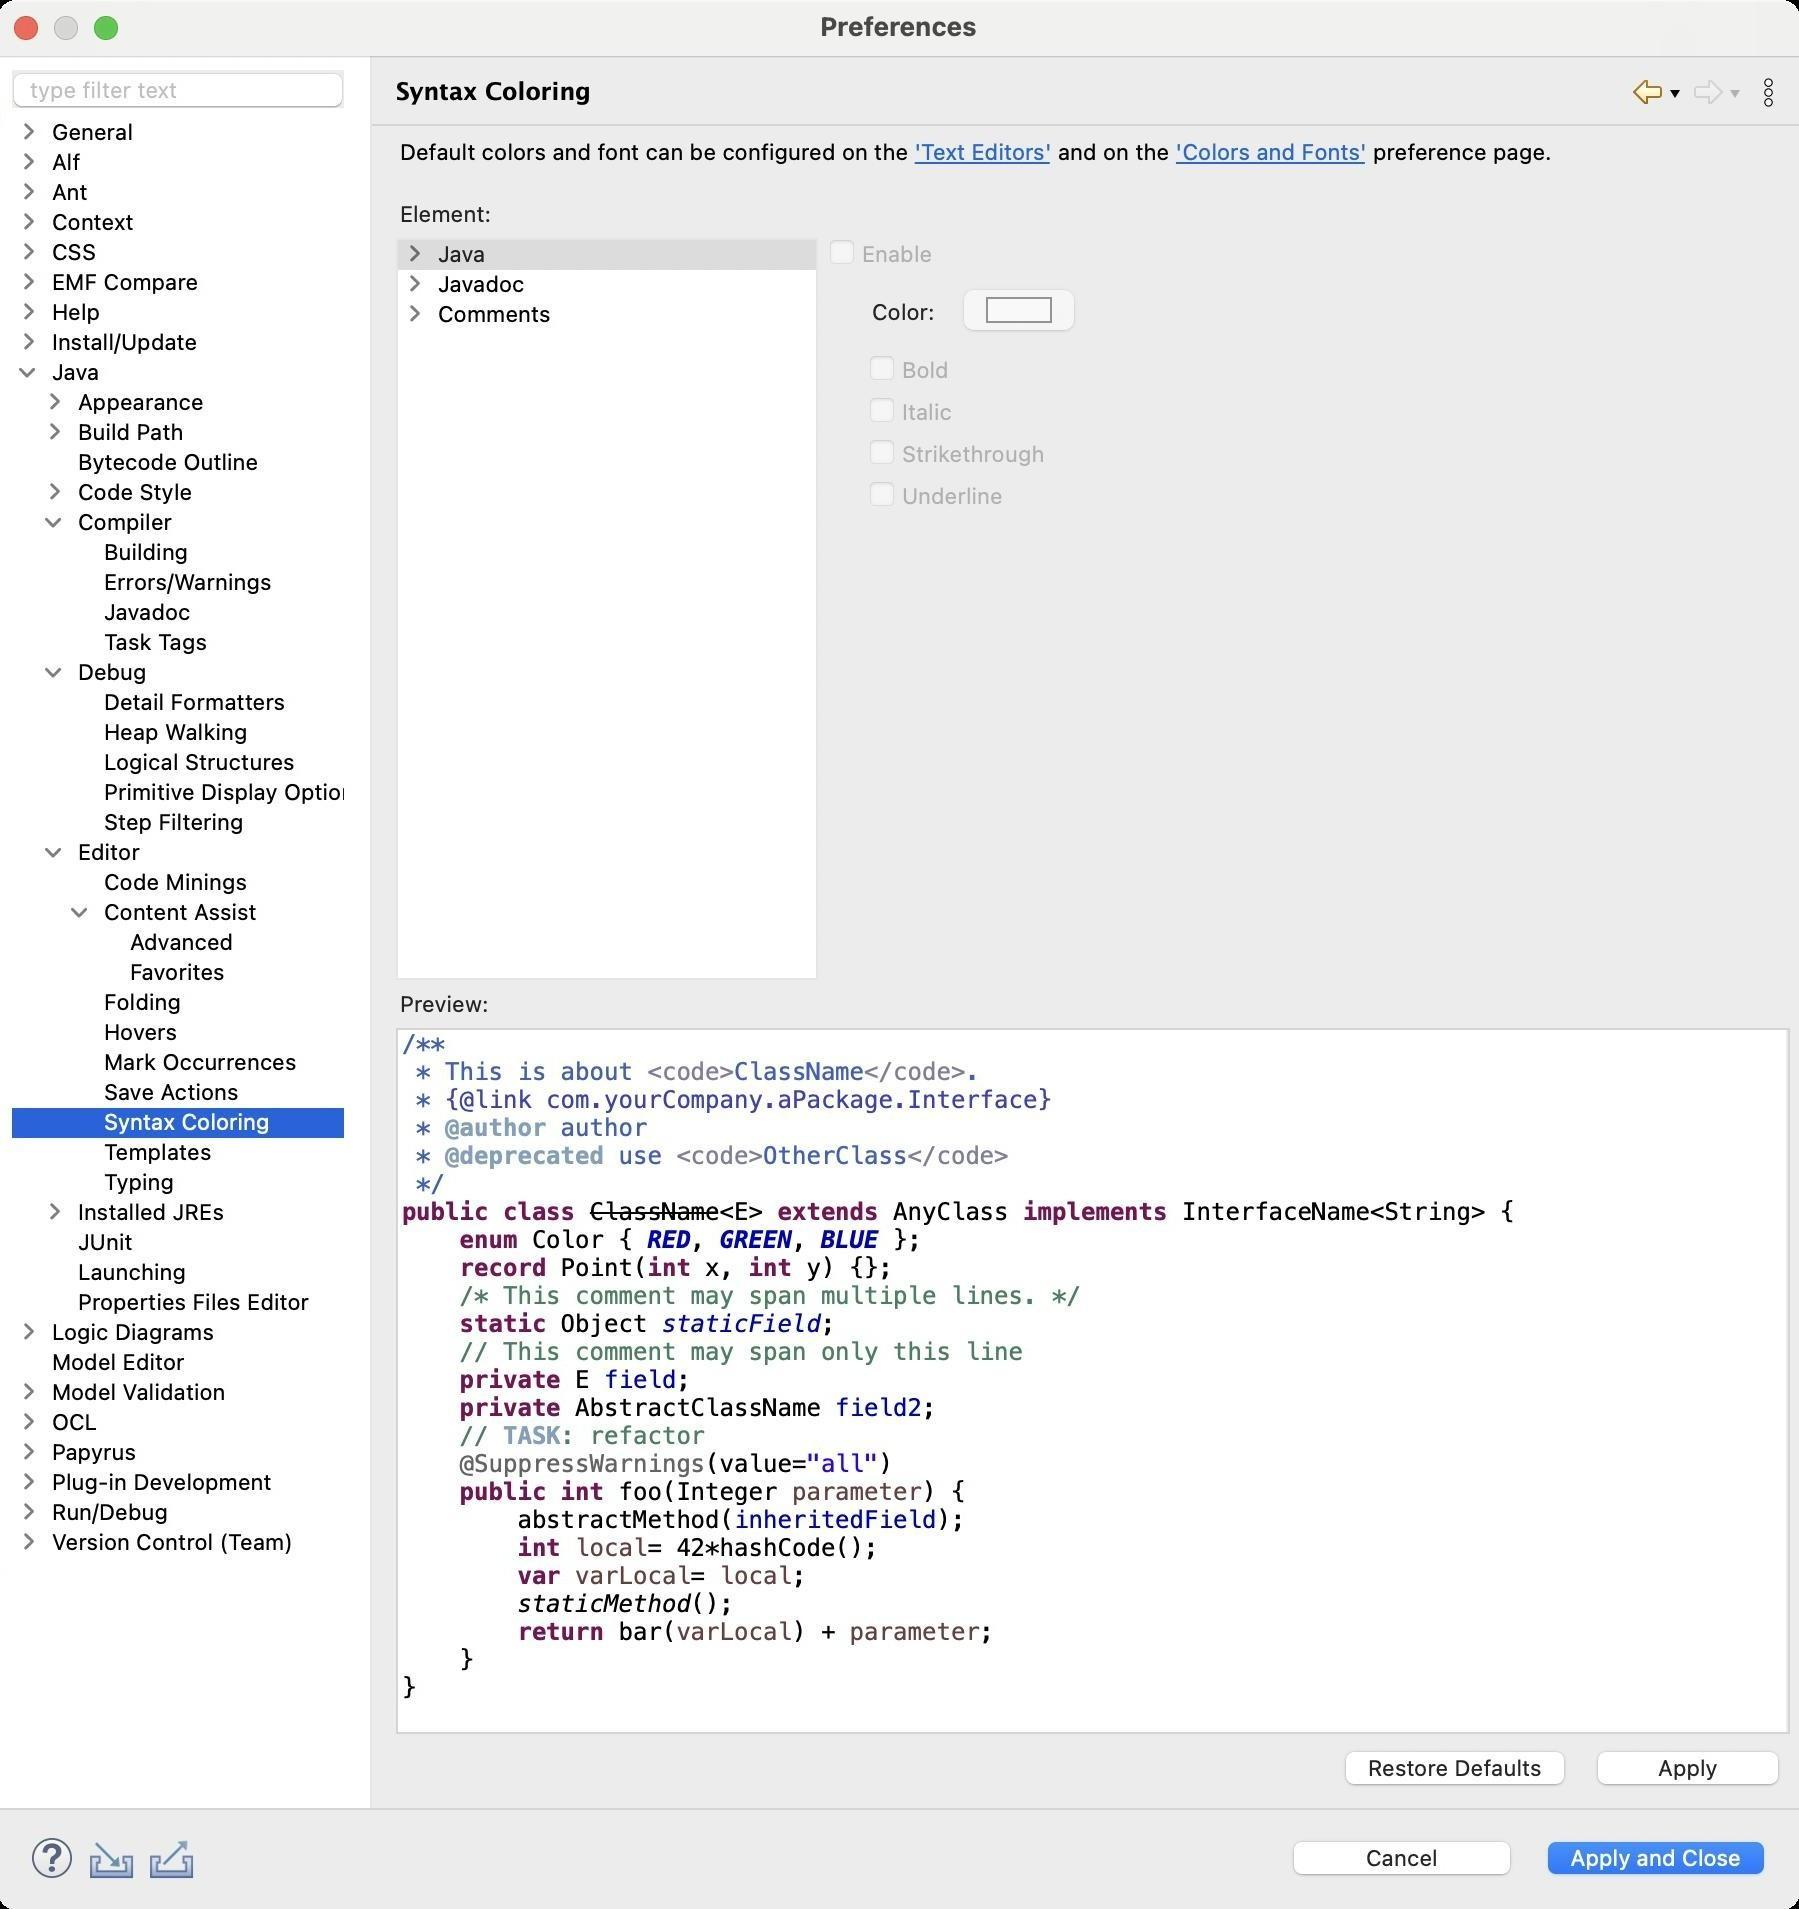
Accessibility tree:
{"name": "Preferences", "role": "AXWindow", "description": null, "role_description": "standard window", "value": null, "position": "480.00;95.00", "size": "901;955", "children": [{"name": "Apply_and_Close", "role": "AXButton", "description": null, "role_description": "button", "value": null, "position": "769.00;917.00", "size": "120;27", "children": []}, {"name": "Cancel", "role": "AXButton", "description": null, "role_description": "button", "value": null, "position": "642.00;917.00", "size": "120;27", "children": []}, {"name": null, "role": "AXToolbar", "description": null, "role_description": "toolbar", "value": null, "position": "12.00;915.00", "size": "90;30", "children": [{"name": "Help", "role": "AXCheckBox", "description": null, "role_description": "checkbox", "value": 0, "position": "12.00;915.00", "size": "30;30", "children": []}, {"name": "Import", "role": "AXButton", "description": null, "role_description": "button", "value": null, "position": "42.00;915.00", "size": "30;30", "children": []}, {"name": "Export", "role": "AXButton", "description": null, "role_description": "button", "value": null, "position": "72.00;915.00", "size": "30;30", "children": []}]}, {"name": null, "role": "AXScrollArea", "description": null, "role_description": "scroll area", "value": null, "position": "199.00;69.00", "size": "697;830", "children": [{"name": "Apply", "role": "AXButton", "description": null, "role_description": "button", "value": null, "position": "794.00;872.00", "size": "102;27", "children": []}, {"name": "Restore_Defaults", "role": "AXButton", "description": null, "role_description": "button", "value": null, "position": "668.00;872.00", "size": "121;27", "children": []}, {"name": null, "role": "AXScrollArea", "description": null, "role_description": "scroll area", "value": null, "position": "199.00;69.00", "size": "697;798", "children": [{"name": null, "role": "AXScrollArea", "description": null, "role_description": "scroll area", "value": null, "position": "199.00;514.00", "size": "697;353", "children": [{"name": "Preview:", "role": "AXTextArea", "description": "", "role_description": "text entry area", "value": "/**\n * This is about <code>ClassName</code>.\n * {@link com.yourCompany.aPackage.Interface}\n * @author author\n * @deprecated use <code>OtherClass</code>\n */\npublic class ClassName<E> extends AnyClass implements InterfaceName<String> {\n\tenum Color { RED, GREEN, BLUE };\n\trecord Point(int x, int y) {};\n\t/* This comment may span multiple lines. */\n\tstatic Object staticField;\n\t// This comment may span only this line\n\tprivate E field;\n\tprivate AbstractClassName field2;\n\t// TASK: refactor\n\t@SuppressWarnings(value=\"all\")\n\tpublic int foo(Integer parameter) {\n\t\tabstractMethod(inheritedField);\n\t\tint local= 42*hashCode();\n\t\tvar varLocal= local;\n\t\tstaticMethod();\n\t\treturn bar(varLocal) + parameter;\n\t}\n}", "position": "200.00;515.00", "size": "694;351", "children": []}, {"name": null, "role": "AXScrollBar", "description": null, "role_description": "scroll bar", "value": 1.0, "position": "200.00;850.00", "size": "695;16", "children": []}]}, {"name": null, "role": "AXStaticText", "description": null, "role_description": "text", "value": "Preview:", "position": "199.00;495.00", "size": "697;14", "children": []}, {"name": "Underline", "role": "AXCheckBox", "description": null, "role_description": "checkbox", "value": 0, "position": "435.00;240.00", "size": "72;16", "children": []}, {"name": "Strikethrough", "role": "AXCheckBox", "description": null, "role_description": "checkbox", "value": 0, "position": "435.00;219.00", "size": "93;16", "children": []}, {"name": "Italic", "role": "AXCheckBox", "description": null, "role_description": "checkbox", "value": 0, "position": "435.00;198.00", "size": "47;16", "children": []}, {"name": "Bold", "role": "AXCheckBox", "description": null, "role_description": "checkbox", "value": 0, "position": "435.00;177.00", "size": "45;16", "children": []}, {"name": "Color_Selector", "role": "AXButton", "description": null, "role_description": "button", "value": null, "position": "476.00;140.00", "size": "69;32", "children": []}, {"name": null, "role": "AXStaticText", "description": null, "role_description": "text", "value": "Color:", "position": "435.00;149.00", "size": "36;14", "children": []}, {"name": "Enable", "role": "AXCheckBox", "description": null, "role_description": "checkbox", "value": 0, "position": "415.00;119.00", "size": "57;16", "children": []}, {"name": null, "role": "AXScrollArea", "description": null, "role_description": "scroll area", "value": null, "position": "199.00;119.00", "size": "211;371", "children": [{"name": null, "role": "AXOutline", "description": null, "role_description": "outline", "value": null, "position": "200.00;120.00", "size": "209;369", "children": [{"name": null, "role": "AXRow", "description": null, "role_description": "outline row", "value": null, "position": "200.00;120.00", "size": "209;15", "children": [{"name": null, "role": "AXGroup", "description": null, "role_description": "group", "value": null, "position": "200.00;120.00", "size": "77;15", "children": [{"name": null, "role": "AXDisclosureTriangle", "description": null, "role_description": "disclosure triangle", "value": 0, "position": "202.00;120.00", "size": "12;14", "children": []}, {"name": null, "role": "AXStaticText", "description": null, "role_description": "text", "value": "Java", "position": "218.00;120.00", "size": "58;14", "children": []}]}]}, {"name": null, "role": "AXRow", "description": null, "role_description": "outline row", "value": null, "position": "200.00;135.00", "size": "209;15", "children": [{"name": null, "role": "AXGroup", "description": null, "role_description": "group", "value": null, "position": "200.00;135.00", "size": "77;15", "children": [{"name": null, "role": "AXDisclosureTriangle", "description": null, "role_description": "disclosure triangle", "value": 0, "position": "202.00;135.00", "size": "12;14", "children": []}, {"name": null, "role": "AXStaticText", "description": null, "role_description": "text", "value": "Javadoc", "position": "218.00;135.00", "size": "58;14", "children": []}]}]}, {"name": null, "role": "AXRow", "description": null, "role_description": "outline row", "value": null, "position": "200.00;150.00", "size": "209;15", "children": [{"name": null, "role": "AXGroup", "description": null, "role_description": "group", "value": null, "position": "200.00;150.00", "size": "77;15", "children": [{"name": null, "role": "AXDisclosureTriangle", "description": null, "role_description": "disclosure triangle", "value": 0, "position": "202.00;150.00", "size": "12;14", "children": []}, {"name": null, "role": "AXStaticText", "description": null, "role_description": "text", "value": "Comments", "position": "218.00;150.00", "size": "58;14", "children": []}]}]}, {"name": null, "role": "AXColumn", "description": null, "role_description": "column", "value": null, "position": "200.00;120.00", "size": "77;369", "children": []}]}]}, {"name": null, "role": "AXStaticText", "description": null, "role_description": "text", "value": "Element:", "position": "199.00;100.00", "size": "697;14", "children": []}, {"name": null, "role": "AXStaticText", "description": null, "role_description": "text", "value": "", "position": "199.00;89.00", "size": "697;6", "children": []}, {"name": null, "role": "AXScrollArea", "description": null, "role_description": "scroll area", "value": null, "position": "199.00;69.00", "size": "697;15", "children": [{"name": null, "role": "AXTextArea", "description": null, "role_description": "text entry area", "value": "Default colors and font can be configured on the 'Text Editors' and on the 'Colors and Fonts' preference page.", "position": "199.00;69.00", "size": "697;15", "children": [{"name": "'Text_Editors'", "role": "AXLink", "description": null, "role_description": "hyperlink", "value": null, "position": "458.35;69.00", "size": "69;13", "children": []}, {"name": "'Colors_and_Fonts'", "role": "AXLink", "description": null, "role_description": "hyperlink", "value": null, "position": "588.95;69.00", "size": "95;13", "children": []}]}]}]}]}, {"name": null, "role": "AXToolbar", "description": "", "role_description": "toolbar", "value": null, "position": "814.00;35.00", "size": "82;22", "children": [{"name": "Back_to_Save_Actions", "role": "AXMenuButton", "description": null, "role_description": "menu button", "value": null, "position": "814.00;35.00", "size": "22;22", "children": []}, {"name": "Forward", "role": "AXMenuButton", "description": null, "role_description": "menu button", "value": null, "position": "844.00;35.00", "size": "22;22", "children": []}, {"name": "Additional_Dialog_Actions", "role": "AXButton", "description": null, "role_description": "button", "value": null, "position": "874.00;35.00", "size": "22;22", "children": []}]}, {"name": null, "role": "AXStaticText", "description": "", "role_description": "text", "value": "Syntax Coloring", "position": "196.00;35.00", "size": "611;21", "children": []}, {"name": null, "role": "AXSplitter", "description": null, "role_description": "splitter", "value": 180, "position": "180.00;28.00", "size": "5;876", "children": []}, {"name": null, "role": "AXScrollArea", "description": null, "role_description": "scroll area", "value": null, "position": "7.00;59.00", "size": "166;845", "children": [{"name": null, "role": "AXOutline", "description": null, "role_description": "outline", "value": null, "position": "7.00;59.00", "size": "178;845", "children": [{"name": null, "role": "AXRow", "description": null, "role_description": "outline row", "value": null, "position": "7.00;59.00", "size": "178;15", "children": [{"name": null, "role": "AXGroup", "description": null, "role_description": "group", "value": null, "position": "7.00;59.00", "size": "178;15", "children": [{"name": null, "role": "AXDisclosureTriangle", "description": null, "role_description": "disclosure triangle", "value": 0, "position": "9.00;59.00", "size": "12;14", "children": []}, {"name": null, "role": "AXStaticText", "description": null, "role_description": "text", "value": "General", "position": "25.00;59.00", "size": "159;14", "children": []}]}]}, {"name": null, "role": "AXRow", "description": null, "role_description": "outline row", "value": null, "position": "7.00;74.00", "size": "178;15", "children": [{"name": null, "role": "AXGroup", "description": null, "role_description": "group", "value": null, "position": "7.00;74.00", "size": "178;15", "children": [{"name": null, "role": "AXDisclosureTriangle", "description": null, "role_description": "disclosure triangle", "value": 0, "position": "9.00;74.00", "size": "12;14", "children": []}, {"name": null, "role": "AXStaticText", "description": null, "role_description": "text", "value": "Alf", "position": "25.00;74.00", "size": "159;14", "children": []}]}]}, {"name": null, "role": "AXRow", "description": null, "role_description": "outline row", "value": null, "position": "7.00;89.00", "size": "178;15", "children": [{"name": null, "role": "AXGroup", "description": null, "role_description": "group", "value": null, "position": "7.00;89.00", "size": "178;15", "children": [{"name": null, "role": "AXDisclosureTriangle", "description": null, "role_description": "disclosure triangle", "value": 0, "position": "9.00;89.00", "size": "12;14", "children": []}, {"name": null, "role": "AXStaticText", "description": null, "role_description": "text", "value": "Ant", "position": "25.00;89.00", "size": "159;14", "children": []}]}]}, {"name": null, "role": "AXRow", "description": null, "role_description": "outline row", "value": null, "position": "7.00;104.00", "size": "178;15", "children": [{"name": null, "role": "AXGroup", "description": null, "role_description": "group", "value": null, "position": "7.00;104.00", "size": "178;15", "children": [{"name": null, "role": "AXDisclosureTriangle", "description": null, "role_description": "disclosure triangle", "value": 0, "position": "9.00;104.00", "size": "12;14", "children": []}, {"name": null, "role": "AXStaticText", "description": null, "role_description": "text", "value": "Context", "position": "25.00;104.00", "size": "159;14", "children": []}]}]}, {"name": null, "role": "AXRow", "description": null, "role_description": "outline row", "value": null, "position": "7.00;119.00", "size": "178;15", "children": [{"name": null, "role": "AXGroup", "description": null, "role_description": "group", "value": null, "position": "7.00;119.00", "size": "178;15", "children": [{"name": null, "role": "AXDisclosureTriangle", "description": null, "role_description": "disclosure triangle", "value": 0, "position": "9.00;119.00", "size": "12;14", "children": []}, {"name": null, "role": "AXStaticText", "description": null, "role_description": "text", "value": "CSS", "position": "25.00;119.00", "size": "159;14", "children": []}]}]}, {"name": null, "role": "AXRow", "description": null, "role_description": "outline row", "value": null, "position": "7.00;134.00", "size": "178;15", "children": [{"name": null, "role": "AXGroup", "description": null, "role_description": "group", "value": null, "position": "7.00;134.00", "size": "178;15", "children": [{"name": null, "role": "AXDisclosureTriangle", "description": null, "role_description": "disclosure triangle", "value": 0, "position": "9.00;134.00", "size": "12;14", "children": []}, {"name": null, "role": "AXStaticText", "description": null, "role_description": "text", "value": "EMF Compare", "position": "25.00;134.00", "size": "159;14", "children": []}]}]}, {"name": null, "role": "AXRow", "description": null, "role_description": "outline row", "value": null, "position": "7.00;149.00", "size": "178;15", "children": [{"name": null, "role": "AXGroup", "description": null, "role_description": "group", "value": null, "position": "7.00;149.00", "size": "178;15", "children": [{"name": null, "role": "AXDisclosureTriangle", "description": null, "role_description": "disclosure triangle", "value": 0, "position": "9.00;149.00", "size": "12;14", "children": []}, {"name": null, "role": "AXStaticText", "description": null, "role_description": "text", "value": "Help", "position": "25.00;149.00", "size": "159;14", "children": []}]}]}, {"name": null, "role": "AXRow", "description": null, "role_description": "outline row", "value": null, "position": "7.00;164.00", "size": "178;15", "children": [{"name": null, "role": "AXGroup", "description": null, "role_description": "group", "value": null, "position": "7.00;164.00", "size": "178;15", "children": [{"name": null, "role": "AXDisclosureTriangle", "description": null, "role_description": "disclosure triangle", "value": 0, "position": "9.00;164.00", "size": "12;14", "children": []}, {"name": null, "role": "AXStaticText", "description": null, "role_description": "text", "value": "Install/Update", "position": "25.00;164.00", "size": "159;14", "children": []}]}]}, {"name": null, "role": "AXRow", "description": null, "role_description": "outline row", "value": null, "position": "7.00;179.00", "size": "178;15", "children": [{"name": null, "role": "AXGroup", "description": null, "role_description": "group", "value": null, "position": "7.00;179.00", "size": "178;15", "children": [{"name": null, "role": "AXDisclosureTriangle", "description": null, "role_description": "disclosure triangle", "value": 1, "position": "9.00;179.00", "size": "12;14", "children": []}, {"name": null, "role": "AXStaticText", "description": null, "role_description": "text", "value": "Java", "position": "25.00;179.00", "size": "159;14", "children": []}]}]}, {"name": null, "role": "AXRow", "description": null, "role_description": "outline row", "value": null, "position": "7.00;194.00", "size": "178;15", "children": [{"name": null, "role": "AXGroup", "description": null, "role_description": "group", "value": null, "position": "7.00;194.00", "size": "178;15", "children": [{"name": null, "role": "AXDisclosureTriangle", "description": null, "role_description": "disclosure triangle", "value": 0, "position": "22.00;194.00", "size": "12;14", "children": []}, {"name": null, "role": "AXStaticText", "description": null, "role_description": "text", "value": "Appearance", "position": "38.00;194.00", "size": "146;14", "children": []}]}]}, {"name": null, "role": "AXRow", "description": null, "role_description": "outline row", "value": null, "position": "7.00;209.00", "size": "178;15", "children": [{"name": null, "role": "AXGroup", "description": null, "role_description": "group", "value": null, "position": "7.00;209.00", "size": "178;15", "children": [{"name": null, "role": "AXDisclosureTriangle", "description": null, "role_description": "disclosure triangle", "value": 0, "position": "22.00;209.00", "size": "12;14", "children": []}, {"name": null, "role": "AXStaticText", "description": null, "role_description": "text", "value": "Build Path", "position": "38.00;209.00", "size": "146;14", "children": []}]}]}, {"name": null, "role": "AXRow", "description": null, "role_description": "outline row", "value": null, "position": "7.00;224.00", "size": "178;15", "children": [{"name": null, "role": "AXStaticText", "description": null, "role_description": "text", "value": "Bytecode Outline", "position": "38.00;224.00", "size": "146;14", "children": []}]}, {"name": null, "role": "AXRow", "description": null, "role_description": "outline row", "value": null, "position": "7.00;239.00", "size": "178;15", "children": [{"name": null, "role": "AXGroup", "description": null, "role_description": "group", "value": null, "position": "7.00;239.00", "size": "178;15", "children": [{"name": null, "role": "AXDisclosureTriangle", "description": null, "role_description": "disclosure triangle", "value": 0, "position": "22.00;239.00", "size": "12;14", "children": []}, {"name": null, "role": "AXStaticText", "description": null, "role_description": "text", "value": "Code Style", "position": "38.00;239.00", "size": "146;14", "children": []}]}]}, {"name": null, "role": "AXRow", "description": null, "role_description": "outline row", "value": null, "position": "7.00;254.00", "size": "178;15", "children": [{"name": null, "role": "AXGroup", "description": null, "role_description": "group", "value": null, "position": "7.00;254.00", "size": "178;15", "children": [{"name": null, "role": "AXDisclosureTriangle", "description": null, "role_description": "disclosure triangle", "value": 1, "position": "22.00;254.00", "size": "12;14", "children": []}, {"name": null, "role": "AXStaticText", "description": null, "role_description": "text", "value": "Compiler", "position": "38.00;254.00", "size": "146;14", "children": []}]}]}, {"name": null, "role": "AXRow", "description": null, "role_description": "outline row", "value": null, "position": "7.00;269.00", "size": "178;15", "children": [{"name": null, "role": "AXStaticText", "description": null, "role_description": "text", "value": "Building", "position": "51.00;269.00", "size": "133;14", "children": []}]}, {"name": null, "role": "AXRow", "description": null, "role_description": "outline row", "value": null, "position": "7.00;284.00", "size": "178;15", "children": [{"name": null, "role": "AXStaticText", "description": null, "role_description": "text", "value": "Errors/Warnings", "position": "51.00;284.00", "size": "133;14", "children": []}]}, {"name": null, "role": "AXRow", "description": null, "role_description": "outline row", "value": null, "position": "7.00;299.00", "size": "178;15", "children": [{"name": null, "role": "AXStaticText", "description": null, "role_description": "text", "value": "Javadoc", "position": "51.00;299.00", "size": "133;14", "children": []}]}, {"name": null, "role": "AXRow", "description": null, "role_description": "outline row", "value": null, "position": "7.00;314.00", "size": "178;15", "children": [{"name": null, "role": "AXStaticText", "description": null, "role_description": "text", "value": "Task Tags", "position": "51.00;314.00", "size": "133;14", "children": []}]}, {"name": null, "role": "AXRow", "description": null, "role_description": "outline row", "value": null, "position": "7.00;329.00", "size": "178;15", "children": [{"name": null, "role": "AXGroup", "description": null, "role_description": "group", "value": null, "position": "7.00;329.00", "size": "178;15", "children": [{"name": null, "role": "AXDisclosureTriangle", "description": null, "role_description": "disclosure triangle", "value": 1, "position": "22.00;329.00", "size": "12;14", "children": []}, {"name": null, "role": "AXStaticText", "description": null, "role_description": "text", "value": "Debug", "position": "38.00;329.00", "size": "146;14", "children": []}]}]}, {"name": null, "role": "AXRow", "description": null, "role_description": "outline row", "value": null, "position": "7.00;344.00", "size": "178;15", "children": [{"name": null, "role": "AXStaticText", "description": null, "role_description": "text", "value": "Detail Formatters", "position": "51.00;344.00", "size": "133;14", "children": []}]}, {"name": null, "role": "AXRow", "description": null, "role_description": "outline row", "value": null, "position": "7.00;359.00", "size": "178;15", "children": [{"name": null, "role": "AXStaticText", "description": null, "role_description": "text", "value": "Heap Walking", "position": "51.00;359.00", "size": "133;14", "children": []}]}, {"name": null, "role": "AXRow", "description": null, "role_description": "outline row", "value": null, "position": "7.00;374.00", "size": "178;15", "children": [{"name": null, "role": "AXStaticText", "description": null, "role_description": "text", "value": "Logical Structures", "position": "51.00;374.00", "size": "133;14", "children": []}]}, {"name": null, "role": "AXRow", "description": null, "role_description": "outline row", "value": null, "position": "7.00;389.00", "size": "178;15", "children": [{"name": null, "role": "AXStaticText", "description": null, "role_description": "text", "value": "Primitive Display Options", "position": "51.00;389.00", "size": "133;14", "children": []}]}, {"name": null, "role": "AXRow", "description": null, "role_description": "outline row", "value": null, "position": "7.00;404.00", "size": "178;15", "children": [{"name": null, "role": "AXStaticText", "description": null, "role_description": "text", "value": "Step Filtering", "position": "51.00;404.00", "size": "133;14", "children": []}]}, {"name": null, "role": "AXRow", "description": null, "role_description": "outline row", "value": null, "position": "7.00;419.00", "size": "178;15", "children": [{"name": null, "role": "AXGroup", "description": null, "role_description": "group", "value": null, "position": "7.00;419.00", "size": "178;15", "children": [{"name": null, "role": "AXDisclosureTriangle", "description": null, "role_description": "disclosure triangle", "value": 1, "position": "22.00;419.00", "size": "12;14", "children": []}, {"name": null, "role": "AXStaticText", "description": null, "role_description": "text", "value": "Editor", "position": "38.00;419.00", "size": "146;14", "children": []}]}]}, {"name": null, "role": "AXRow", "description": null, "role_description": "outline row", "value": null, "position": "7.00;434.00", "size": "178;15", "children": [{"name": null, "role": "AXStaticText", "description": null, "role_description": "text", "value": "Code Minings", "position": "51.00;434.00", "size": "133;14", "children": []}]}, {"name": null, "role": "AXRow", "description": null, "role_description": "outline row", "value": null, "position": "7.00;449.00", "size": "178;15", "children": [{"name": null, "role": "AXGroup", "description": null, "role_description": "group", "value": null, "position": "7.00;449.00", "size": "178;15", "children": [{"name": null, "role": "AXDisclosureTriangle", "description": null, "role_description": "disclosure triangle", "value": 1, "position": "35.00;449.00", "size": "12;14", "children": []}, {"name": null, "role": "AXStaticText", "description": null, "role_description": "text", "value": "Content Assist", "position": "51.00;449.00", "size": "133;14", "children": []}]}]}, {"name": null, "role": "AXRow", "description": null, "role_description": "outline row", "value": null, "position": "7.00;464.00", "size": "178;15", "children": [{"name": null, "role": "AXStaticText", "description": null, "role_description": "text", "value": "Advanced", "position": "64.00;464.00", "size": "120;14", "children": []}]}, {"name": null, "role": "AXRow", "description": null, "role_description": "outline row", "value": null, "position": "7.00;479.00", "size": "178;15", "children": [{"name": null, "role": "AXStaticText", "description": null, "role_description": "text", "value": "Favorites", "position": "64.00;479.00", "size": "120;14", "children": []}]}, {"name": null, "role": "AXRow", "description": null, "role_description": "outline row", "value": null, "position": "7.00;494.00", "size": "178;15", "children": [{"name": null, "role": "AXStaticText", "description": null, "role_description": "text", "value": "Folding", "position": "51.00;494.00", "size": "133;14", "children": []}]}, {"name": null, "role": "AXRow", "description": null, "role_description": "outline row", "value": null, "position": "7.00;509.00", "size": "178;15", "children": [{"name": null, "role": "AXStaticText", "description": null, "role_description": "text", "value": "Hovers", "position": "51.00;509.00", "size": "133;14", "children": []}]}, {"name": null, "role": "AXRow", "description": null, "role_description": "outline row", "value": null, "position": "7.00;524.00", "size": "178;15", "children": [{"name": null, "role": "AXStaticText", "description": null, "role_description": "text", "value": "Mark Occurrences", "position": "51.00;524.00", "size": "133;14", "children": []}]}, {"name": null, "role": "AXRow", "description": null, "role_description": "outline row", "value": null, "position": "7.00;539.00", "size": "178;15", "children": [{"name": null, "role": "AXStaticText", "description": null, "role_description": "text", "value": "Save Actions", "position": "51.00;539.00", "size": "133;14", "children": []}]}, {"name": null, "role": "AXRow", "description": null, "role_description": "outline row", "value": null, "position": "7.00;554.00", "size": "178;15", "children": [{"name": null, "role": "AXStaticText", "description": null, "role_description": "text", "value": "Syntax Coloring", "position": "51.00;554.00", "size": "133;14", "children": []}]}, {"name": null, "role": "AXRow", "description": null, "role_description": "outline row", "value": null, "position": "7.00;569.00", "size": "178;15", "children": [{"name": null, "role": "AXStaticText", "description": null, "role_description": "text", "value": "Templates", "position": "51.00;569.00", "size": "133;14", "children": []}]}, {"name": null, "role": "AXRow", "description": null, "role_description": "outline row", "value": null, "position": "7.00;584.00", "size": "178;15", "children": [{"name": null, "role": "AXStaticText", "description": null, "role_description": "text", "value": "Typing", "position": "51.00;584.00", "size": "133;14", "children": []}]}, {"name": null, "role": "AXRow", "description": null, "role_description": "outline row", "value": null, "position": "7.00;599.00", "size": "178;15", "children": [{"name": null, "role": "AXGroup", "description": null, "role_description": "group", "value": null, "position": "7.00;599.00", "size": "178;15", "children": [{"name": null, "role": "AXDisclosureTriangle", "description": null, "role_description": "disclosure triangle", "value": 0, "position": "22.00;599.00", "size": "12;14", "children": []}, {"name": null, "role": "AXStaticText", "description": null, "role_description": "text", "value": "Installed JREs", "position": "38.00;599.00", "size": "146;14", "children": []}]}]}, {"name": null, "role": "AXRow", "description": null, "role_description": "outline row", "value": null, "position": "7.00;614.00", "size": "178;15", "children": [{"name": null, "role": "AXStaticText", "description": null, "role_description": "text", "value": "JUnit", "position": "38.00;614.00", "size": "146;14", "children": []}]}, {"name": null, "role": "AXRow", "description": null, "role_description": "outline row", "value": null, "position": "7.00;629.00", "size": "178;15", "children": [{"name": null, "role": "AXStaticText", "description": null, "role_description": "text", "value": "Launching", "position": "38.00;629.00", "size": "146;14", "children": []}]}, {"name": null, "role": "AXRow", "description": null, "role_description": "outline row", "value": null, "position": "7.00;644.00", "size": "178;15", "children": [{"name": null, "role": "AXStaticText", "description": null, "role_description": "text", "value": "Properties Files Editor", "position": "38.00;644.00", "size": "146;14", "children": []}]}, {"name": null, "role": "AXRow", "description": null, "role_description": "outline row", "value": null, "position": "7.00;659.00", "size": "178;15", "children": [{"name": null, "role": "AXGroup", "description": null, "role_description": "group", "value": null, "position": "7.00;659.00", "size": "178;15", "children": [{"name": null, "role": "AXDisclosureTriangle", "description": null, "role_description": "disclosure triangle", "value": 0, "position": "9.00;659.00", "size": "12;14", "children": []}, {"name": null, "role": "AXStaticText", "description": null, "role_description": "text", "value": "Logic Diagrams", "position": "25.00;659.00", "size": "159;14", "children": []}]}]}, {"name": null, "role": "AXRow", "description": null, "role_description": "outline row", "value": null, "position": "7.00;674.00", "size": "178;15", "children": [{"name": null, "role": "AXStaticText", "description": null, "role_description": "text", "value": "Model Editor", "position": "25.00;674.00", "size": "159;14", "children": []}]}, {"name": null, "role": "AXRow", "description": null, "role_description": "outline row", "value": null, "position": "7.00;689.00", "size": "178;15", "children": [{"name": null, "role": "AXGroup", "description": null, "role_description": "group", "value": null, "position": "7.00;689.00", "size": "178;15", "children": [{"name": null, "role": "AXDisclosureTriangle", "description": null, "role_description": "disclosure triangle", "value": 0, "position": "9.00;689.00", "size": "12;14", "children": []}, {"name": null, "role": "AXStaticText", "description": null, "role_description": "text", "value": "Model Validation", "position": "25.00;689.00", "size": "159;14", "children": []}]}]}, {"name": null, "role": "AXRow", "description": null, "role_description": "outline row", "value": null, "position": "7.00;704.00", "size": "178;15", "children": [{"name": null, "role": "AXGroup", "description": null, "role_description": "group", "value": null, "position": "7.00;704.00", "size": "178;15", "children": [{"name": null, "role": "AXDisclosureTriangle", "description": null, "role_description": "disclosure triangle", "value": 0, "position": "9.00;704.00", "size": "12;14", "children": []}, {"name": null, "role": "AXStaticText", "description": null, "role_description": "text", "value": "OCL", "position": "25.00;704.00", "size": "159;14", "children": []}]}]}, {"name": null, "role": "AXRow", "description": null, "role_description": "outline row", "value": null, "position": "7.00;719.00", "size": "178;15", "children": [{"name": null, "role": "AXGroup", "description": null, "role_description": "group", "value": null, "position": "7.00;719.00", "size": "178;15", "children": [{"name": null, "role": "AXDisclosureTriangle", "description": null, "role_description": "disclosure triangle", "value": 0, "position": "9.00;719.00", "size": "12;14", "children": []}, {"name": null, "role": "AXStaticText", "description": null, "role_description": "text", "value": "Papyrus", "position": "25.00;719.00", "size": "159;14", "children": []}]}]}, {"name": null, "role": "AXRow", "description": null, "role_description": "outline row", "value": null, "position": "7.00;734.00", "size": "178;15", "children": [{"name": null, "role": "AXGroup", "description": null, "role_description": "group", "value": null, "position": "7.00;734.00", "size": "178;15", "children": [{"name": null, "role": "AXDisclosureTriangle", "description": null, "role_description": "disclosure triangle", "value": 0, "position": "9.00;734.00", "size": "12;14", "children": []}, {"name": null, "role": "AXStaticText", "description": null, "role_description": "text", "value": "Plug-in Development", "position": "25.00;734.00", "size": "159;14", "children": []}]}]}, {"name": null, "role": "AXRow", "description": null, "role_description": "outline row", "value": null, "position": "7.00;749.00", "size": "178;15", "children": [{"name": null, "role": "AXGroup", "description": null, "role_description": "group", "value": null, "position": "7.00;749.00", "size": "178;15", "children": [{"name": null, "role": "AXDisclosureTriangle", "description": null, "role_description": "disclosure triangle", "value": 0, "position": "9.00;749.00", "size": "12;14", "children": []}, {"name": null, "role": "AXStaticText", "description": null, "role_description": "text", "value": "Run/Debug", "position": "25.00;749.00", "size": "159;14", "children": []}]}]}, {"name": null, "role": "AXRow", "description": null, "role_description": "outline row", "value": null, "position": "7.00;764.00", "size": "178;15", "children": [{"name": null, "role": "AXGroup", "description": null, "role_description": "group", "value": null, "position": "7.00;764.00", "size": "178;15", "children": [{"name": null, "role": "AXDisclosureTriangle", "description": null, "role_description": "disclosure triangle", "value": 0, "position": "9.00;764.00", "size": "12;14", "children": []}, {"name": null, "role": "AXStaticText", "description": null, "role_description": "text", "value": "Version Control (Team)", "position": "25.00;764.00", "size": "159;14", "children": []}]}]}, {"name": null, "role": "AXColumn", "description": null, "role_description": "column", "value": null, "position": "7.00;59.00", "size": "178;845", "children": []}]}, {"name": null, "role": "AXScrollBar", "description": null, "role_description": "scroll bar", "value": 0.0, "position": "7.00;888.00", "size": "166;16", "children": [{"name": null, "role": "AXValueIndicator", "description": null, "role_description": "value indicator", "value": 0.0, "position": "8.00;892.00", "size": "152;12", "children": []}, {"name": null, "role": "AXButton", "description": null, "role_description": "increment arrow button", "value": null, "position": "7.00;888.00", "size": "0;0", "children": []}, {"name": null, "role": "AXButton", "description": null, "role_description": "decrement arrow button", "value": null, "position": "7.00;888.00", "size": "0;0", "children": []}, {"name": null, "role": "AXButton", "description": null, "role_description": "increment page button", "value": null, "position": "161.00;892.00", "size": "12;12", "children": []}, {"name": null, "role": "AXButton", "description": null, "role_description": "decrement page button", "value": null, "position": "7.00;892.00", "size": "1;12", "children": []}]}]}, {"name": "type_filter_text", "role": "AXTextField", "description": null, "role_description": "search text field", "value": "", "position": "7.00;35.00", "size": "166;19", "children": []}, {"name": null, "role": "AXButton", "description": null, "role_description": "close button", "value": null, "position": "7.00;6.00", "size": "14;16", "children": []}, {"name": null, "role": "AXButton", "description": null, "role_description": "zoom button", "value": null, "position": "47.00;6.00", "size": "14;16", "children": [{"name": null, "role": "AXGroup", "description": null, "role_description": "group", "value": null, "position": "47.00;6.00", "size": "14;16", "children": [{"name": null, "role": "AXGroup", "description": null, "role_description": "group", "value": null, "position": "47.00;6.00", "size": "14;16", "children": []}]}]}, {"name": null, "role": "AXButton", "description": null, "role_description": "minimize button", "value": null, "position": "27.00;6.00", "size": "14;16", "children": []}, {"name": null, "role": "AXStaticText", "description": null, "role_description": "text", "value": "Preferences", "position": "409.00;5.00", "size": "83;16", "children": []}]}